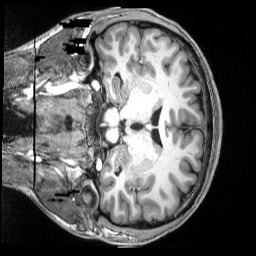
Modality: T1w
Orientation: coronal
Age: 20
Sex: male
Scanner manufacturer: siemens
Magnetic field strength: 3 T
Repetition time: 2.5 s
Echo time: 0.00343 s